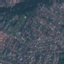
Land use / land cover: Residential